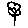
Label: flower